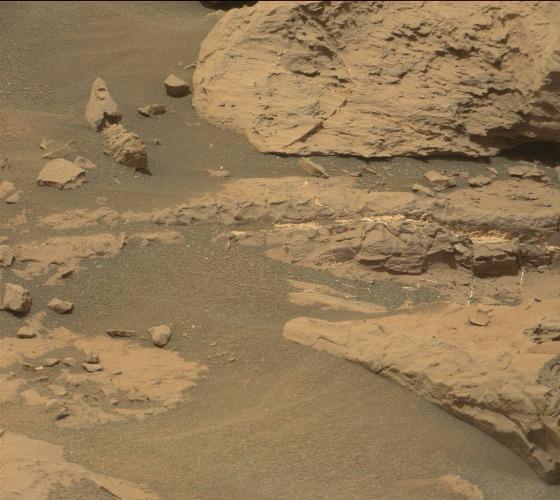
Terrain classes present: Bedrock, Gravel / Sand / Soil, Rock, Shadow